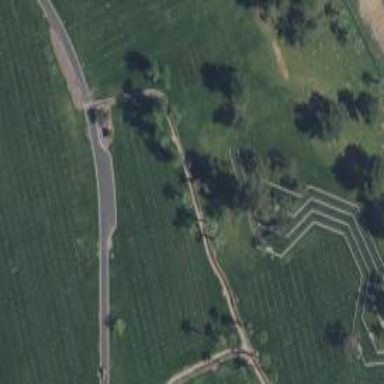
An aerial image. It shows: Graveyard.